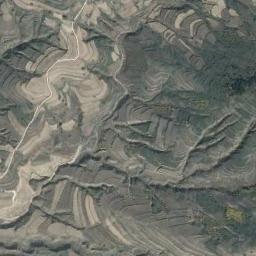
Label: mountain